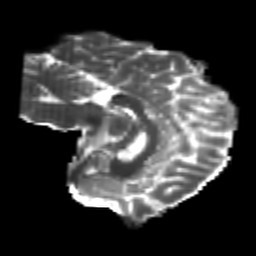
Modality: T2w
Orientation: sagittal
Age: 24
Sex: male
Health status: healthy
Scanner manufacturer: philips
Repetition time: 7.384 s
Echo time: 0.08599 s